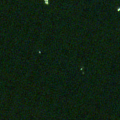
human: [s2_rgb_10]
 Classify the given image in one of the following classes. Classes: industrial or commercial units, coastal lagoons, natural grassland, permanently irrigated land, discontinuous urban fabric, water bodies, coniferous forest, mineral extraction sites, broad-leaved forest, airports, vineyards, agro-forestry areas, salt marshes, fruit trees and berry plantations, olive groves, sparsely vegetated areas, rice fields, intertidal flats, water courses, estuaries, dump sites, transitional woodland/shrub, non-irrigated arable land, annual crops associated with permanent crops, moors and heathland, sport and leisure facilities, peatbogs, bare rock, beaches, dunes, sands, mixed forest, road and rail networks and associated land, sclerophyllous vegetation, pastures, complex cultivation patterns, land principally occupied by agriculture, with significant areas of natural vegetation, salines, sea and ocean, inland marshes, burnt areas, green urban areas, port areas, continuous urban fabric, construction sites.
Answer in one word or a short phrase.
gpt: sea and ocean